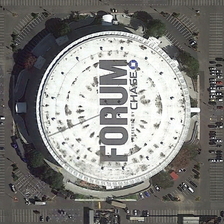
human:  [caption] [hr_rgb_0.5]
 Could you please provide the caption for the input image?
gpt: parking lots are around a white circle center building .

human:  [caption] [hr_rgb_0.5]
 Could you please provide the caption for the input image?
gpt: parking lots are around a white circle center building .

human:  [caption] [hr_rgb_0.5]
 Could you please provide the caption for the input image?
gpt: parking lots are around a white circle center building .

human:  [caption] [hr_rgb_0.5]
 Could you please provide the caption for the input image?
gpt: parking lots are around a white circle center building .

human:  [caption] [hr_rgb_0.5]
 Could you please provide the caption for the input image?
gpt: parking lots are around a white circle center building .